Question: I am creating nested data grid using flex, I have different columns for each level(refer screenshot). But its rendering new data grid for each column.
Here is my mxml
'''
<?xml version="1.0" encoding="utf-8"?>
<s:Application xmlns:fx="http://ns.adobe.com/mxml/2009"
xmlns:s="library://ns.adobe.com/flex/spark"
xmlns:mx="library://ns.adobe.com/flex/mx"
minWidth="955" minHeight="600">
<fx:Declarations>
<!-- Place non-visual elements (e.g., services, value objects) here -->
</fx:Declarations>
<fx:Script>
<![CDATA[
import mx.collections.ArrayCollection;
[Bindable]
private var dpHierarchy:ArrayCollection = new ArrayCollection([
{Country:"INDIA", Category:"Developing Country" ,Population:100000000,
children: [
{State:"Andhra", Language:"Telugu", SoilColor:"Red",
children:[
{District:"GUNTUR", HeadQuaters:388865, Crops:"Tobacco"},
{District:"Vijayawada", HeadQuaters:388865, Crops:"rice"}
] },
{State:"Karnataka", Language:"Kannada", SoilColor:"Black",
children:[
{District:"Mysore", HeadQuaters:388865, Crops:"Mirchi"},
{District:"Mandya", HeadQuaters:388865, Crops:"Vegetables"}
] }
] },
{Country:"KOREA", Category:"UnDeveloping Country", Population:100000000,
children:[
{State:"fgff", Language:"fggff", SoilColor:"Red",
children: [
{District:"fgdfgfg", HeadQuaters:388865, Crops:"Tobacco"},
{District:"gfgdfgfg", HeadQuaters:388865, Crops:"rice"}
] },
{State:"fgfgdfg", Language:"gdfgdfg", SoilColor:"Black",
children:[
{District:"ggff", HeadQuaters:388865, Crops:"Mirchi"},
{District:"gfgfgfg", HeadQuaters:388865, Crops:"Vegetables"}
] }
] }
]);
]]>
</fx:Script>
<mx:AdvancedDataGrid width="100%" height="100%" variableRowHeight="true">
<mx:dataProvider>
<mx:HierarchicalData source="{dpHierarchy}"/>
</mx:dataProvider>
<mx:columns>
<mx:AdvancedDataGridColumn dataField="Country" headerText="Country"/>
<mx:AdvancedDataGridColumn dataField="Category" headerText="Category"/>
<mx:AdvancedDataGridColumn dataField="Population" headerText="Population"/>
<mx:AdvancedDataGridColumn dataField="children" headerText="children"/>
</mx:columns>
<mx:rendererProviders>
<mx:AdvancedDataGridRendererProvider columnIndex="1" columnSpan="4" depth="2"
renderer="InnerGrid"/>
<mx:AdvancedDataGridRendererProvider columnIndex="2" columnSpan="3" depth="3"
renderer="InnerChildGrid"/>
</mx:rendererProviders>
</mx:AdvancedDataGrid>
</s:Application>
'''
Here is my custom renderer [InnerGrid.mxml]
'''
<?xml version="1.0" encoding="utf-8"?>
<mx:AdvancedDataGrid xmlns:fx="http://ns.adobe.com/mxml/2009"
xmlns:s="library://ns.adobe.com/flex/spark"
xmlns:mx="library://ns.adobe.com/flex/mx" width="400" height="300">
<fx:Declarations>
<!-- Place non-visual elements (e.g., services, value objects) here -->
</fx:Declarations>
<fx:Script>
<![CDATA[
override public function set data(value:Object):void {
this.dataProvider = value;
}
]]>
</fx:Script>
<mx:columns>
<mx:AdvancedDataGridColumn dataField="State" headerText="State"/>
<mx:AdvancedDataGridColumn dataField="Language" headerText="Language"/>
<mx:AdvancedDataGridColumn dataField="SoilColor" headerText="SoilColor"/>
</mx:columns>
</mx:AdvancedDataGrid>
'''
Here is my custom renderer [InnerChildGrid.mxml]
'''
<?xml version="1.0" encoding="utf-8"?>
<mx:AdvancedDataGrid xmlns:fx="http://ns.adobe.com/mxml/2009"
xmlns:s="library://ns.adobe.com/flex/spark"
xmlns:mx="library://ns.adobe.com/flex/mx" width="400" height="300">
<fx:Declarations>
<!-- Place non-visual elements (e.g., services, value objects) here -->
</fx:Declarations>
<fx:Script>
<![CDATA[
override public function set data(ivalue:Object):void {
this.dataProvider = ivalue.Districts;
}
]]>
</fx:Script>
<mx:columns>
<mx:AdvancedDataGridColumn dataField="District"/>
<mx:AdvancedDataGridColumn dataField="HeadQuaters"/>
<mx:AdvancedDataGridColumn dataField="Crops"/>
</mx:columns>
</mx:AdvancedDataGrid>
'''

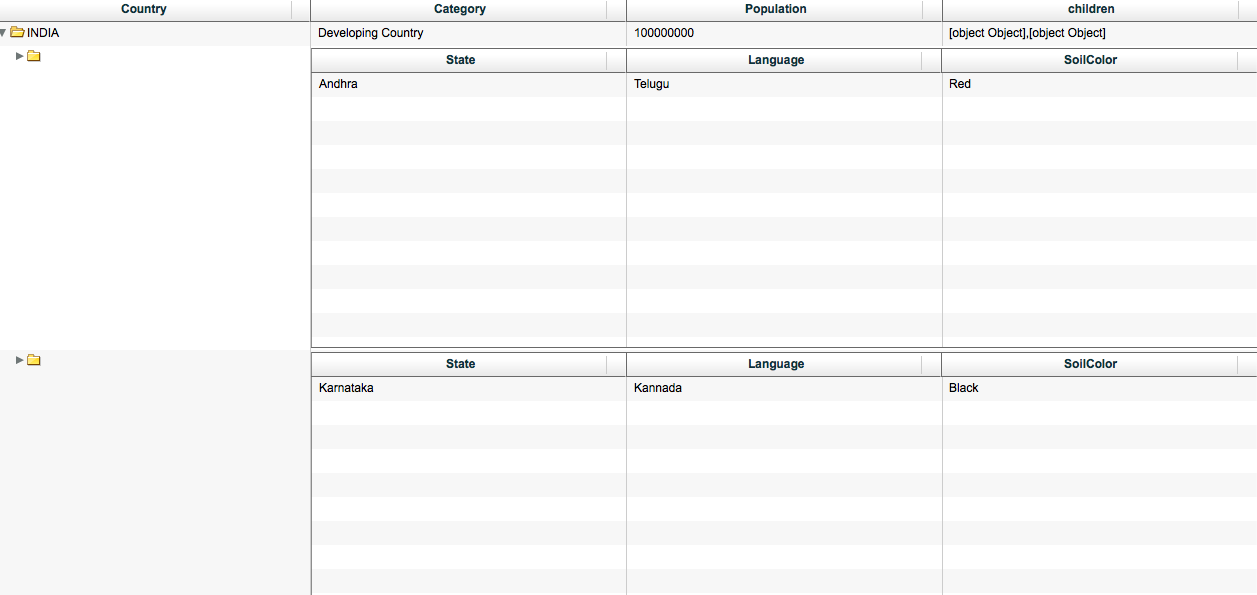
Answer: I solved the problem, I am attaching the code for someone to refer in future
[Application mxml]
'''
<?xml version="1.0" encoding="utf-8"?>
<mx:Application xmlns:mx="http://www.adobe.com/2006/mxml" layout="vertical">
<mx:Script>
<![CDATA[
import mx.collections.HierarchicalData;
private var masterData:Array = [
{ OrderId: 10248, CustomerId:"WILMK", EmployeeId:5, OrderDate:"1-Feb-2007",
children:[
[
{ProductId:11, ProductName:"Quesbo Cabrales", UnitPrice:14, Quantity:12, Discount:0, Price:168, children:[[{count:"28",place:"HYD",Amount:"1234"},{count:"28",place:"HYD",Amount:"1234"}]]},
{ProductId:42, ProductName:"Singaporean Hokkien Fried Mee", UnitPrice:9.8, Quantity:10, Discount:0, Price:98, children:[[{count:"28",place:"HYD",Amount:"1234"},{count:"28",place:"HYD",Amount:"1234"}]]},
{ProductId:42, ProductName:"Mozzarella di Giovanni", UnitPrice:34.8, Quantity:5, Discount:0, Price:174, children:[[{count:"28",place:"HYD",Amount:"1234"},{count:"28",place:"HYD",Amount:"1234"}]]}
]
]},
{ OrderId: 10249, CustomerId:"TRADH", EmployeeId:6, OrderDate:"3-Feb-2007",
children:[
[
{ProductId:51, ProductName:"Manjimup Dried Appels", UnitPrice:42.4, Quantity:40, Discount:0, Price:1696, children:[[{count:"28",place:"HYD",Amount:"1234"},{count:"28",place:"HYD",Amount:"1234"}]]},
{ProductId:14, ProductName:"Tofu", UnitPrice:18.6, Quantity:9, Discount:0, Price:167.4, children:[[{count:"28",place:"HYD",Amount:"1234"},{count:"28",place:"HYD",Amount:"1234"}]]}
]
]},
{ OrderId: 10250, CustomerId:"HANAR", EmployeeId:4, OrderDate:"4-Feb-2007",
children:[
[
{ProductId:51, ProductName:"Manjimup Dried Appels", UnitPrice:42.4, Quantity:35, Discount:0.15, Price:1261, children:[[{count:"28",place:"HYD",Amount:"1234"},{count:"28",place:"HYD",Amount:"1234"}]]},
{ProductId:41, ProductName:"Jack's Clam Chowder", UnitPrice:7.7, Quantity:10, Discount:0, Price:77, children:[[{count:"28",place:"HYD",Amount:"1234"},{count:"28",place:"HYD",Amount:"1234"}]]},
{ProductId:65, ProductName:"Hot pepper Sauce", UnitPrice:16.8, Quantity:10, Discount:0.15, Price:214.2, children:[[{count:"28",place:"HYD",Amount:"1234"},{count:"28",place:"HYD",Amount:"1234"}]]}
]
]}
];
]]>
</mx:Script>
<mx:AdvancedDataGrid dataProvider="{new HierarchicalData(masterData)}" variableRowHeight="true" width="600" height="600">
<mx:columns>
<mx:AdvancedDataGridColumn dataField="OrderId" headerText="Ordere ID" width="100"/>
<mx:AdvancedDataGridColumn dataField="CustomerId" headerText="Customer ID" />
<mx:AdvancedDataGridColumn dataField="EmployeeId" headerText="Employee ID" />
<mx:AdvancedDataGridColumn dataField="OrderDate" headerText="Order Date" />
</mx:columns>
<mx:rendererProviders>
<mx:AdvancedDataGridRendererProvider depth="2" columnIndex="1" renderer="DetailGrid" columnSpan="0" />
</mx:rendererProviders>
</mx:AdvancedDataGrid>
</mx:Application>
'''
[DetailGrid.mxml]
'''
<?xml version="1.0" encoding="utf-8"?>
<mx:AdvancedDataGrid xmlns="*" variableRowHeight="true" xmlns:mx="http://www.adobe.com/2006/mxml">
<mx:Script>
<![CDATA[
import mx.collections.HierarchicalData;
override public function set data(value:Object):void
{
dataProvider=new HierarchicalData(value);
this.rowCount = value.length+5;
// dataProvider = value;
}
]]>
</mx:Script>
<mx:columns>
<mx:AdvancedDataGridColumn dataField="ProductId" headerText="Product ID" />
<mx:AdvancedDataGridColumn dataField="ProductName" headerText="Product Name" />
<mx:AdvancedDataGridColumn dataField="UnitPrice" />
<mx:AdvancedDataGridColumn dataField="Discount" />
<mx:AdvancedDataGridColumn dataField="Price" />
</mx:columns>
<mx:rendererProviders>
<mx:AdvancedDataGridRendererProvider depth="2" columnIndex="1" renderer="InnerDetailGrid" columnSpan="5" />
</mx:rendererProviders>
</mx:AdvancedDataGrid>
'''
[InnerDetailGrid.mxml]
'''
<?xml version="1.0" encoding="utf-8"?>
<mx:AdvancedDataGrid xmlns="*" xmlns:mx="http://www.adobe.com/2006/mxml">
<mx:Script>
<![CDATA[
override public function set data(value:Object):void
{
dataProvider = value;
this.rowCount = value.length+1;
}
]]>
</mx:Script>
<mx:columns>
<mx:AdvancedDataGridColumn dataField="count" headerText="count" />
<mx:AdvancedDataGridColumn dataField="place" headerText="place" />
<mx:AdvancedDataGridColumn dataField="Amount" headerText="Amount" />
</mx:columns>
</mx:AdvancedDataGrid>
'''
Here is the final o/p